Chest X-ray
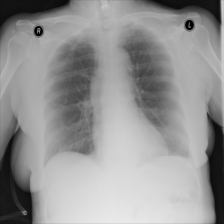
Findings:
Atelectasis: negative
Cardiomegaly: negative
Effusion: positive
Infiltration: negative
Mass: negative
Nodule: negative
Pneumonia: negative
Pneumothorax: negative
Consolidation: negative
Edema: negative
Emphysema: negative
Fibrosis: negative
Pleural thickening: negative
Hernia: negative